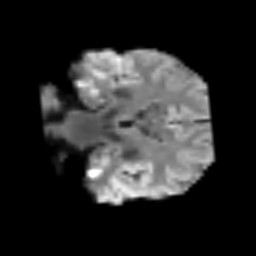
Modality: T2w
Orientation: coronal
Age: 63
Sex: male
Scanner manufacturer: siemens
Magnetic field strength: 3 T
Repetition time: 3.2 s
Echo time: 0.081 s